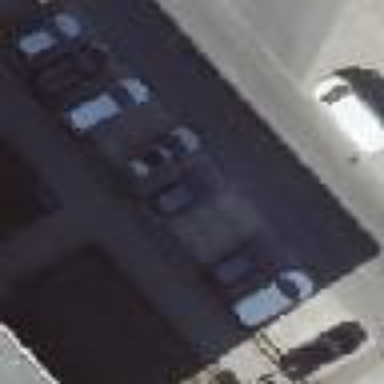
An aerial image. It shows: Street-side parking area with concrete surface.